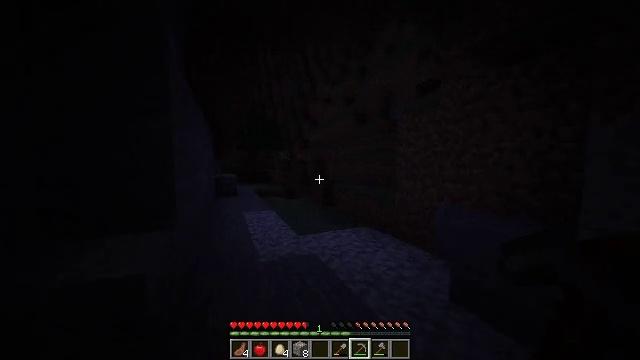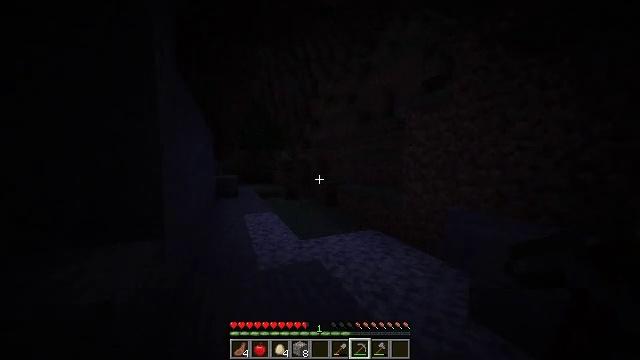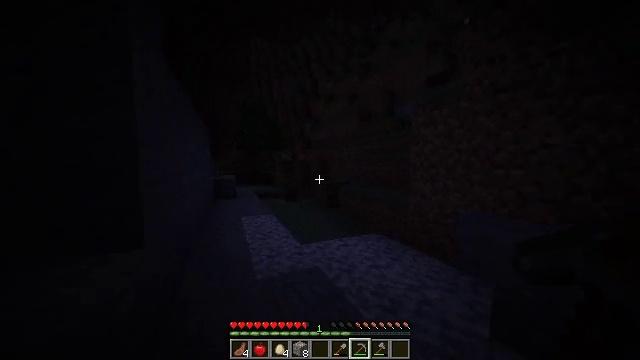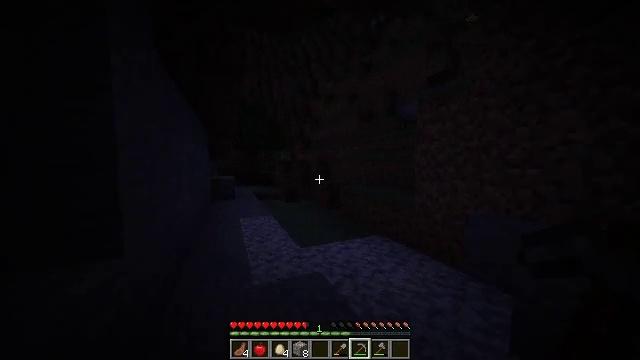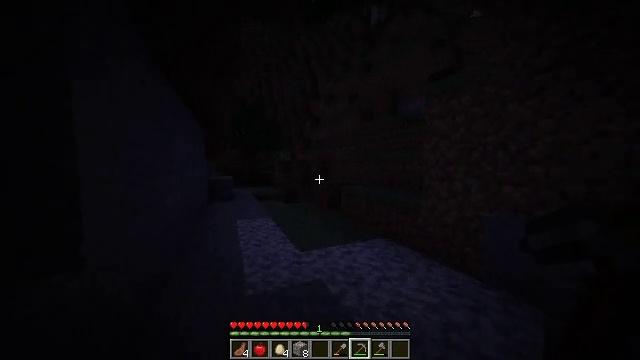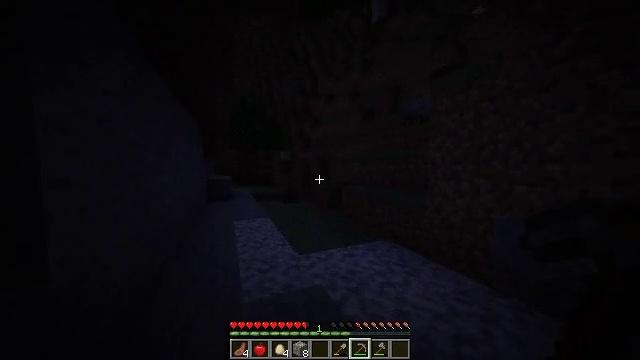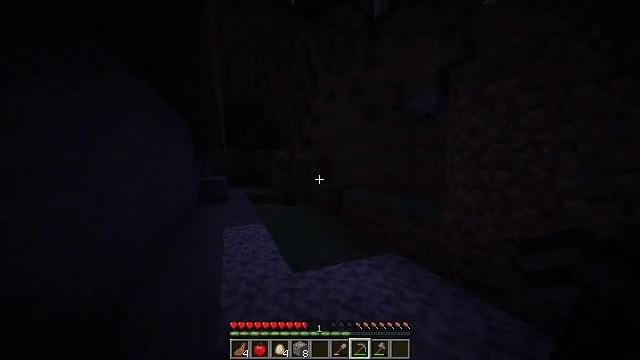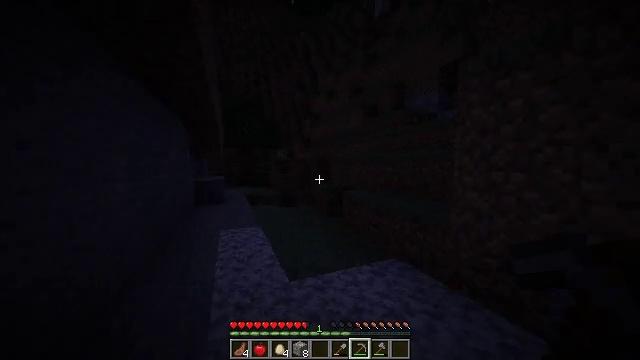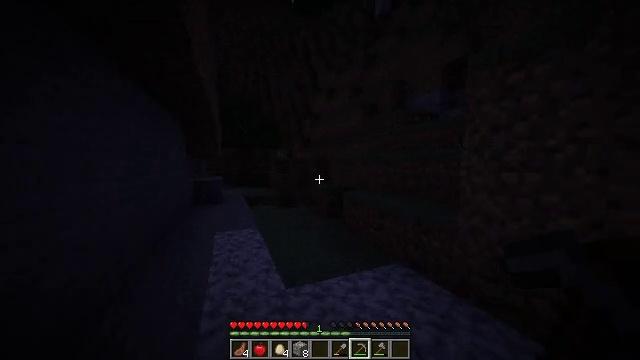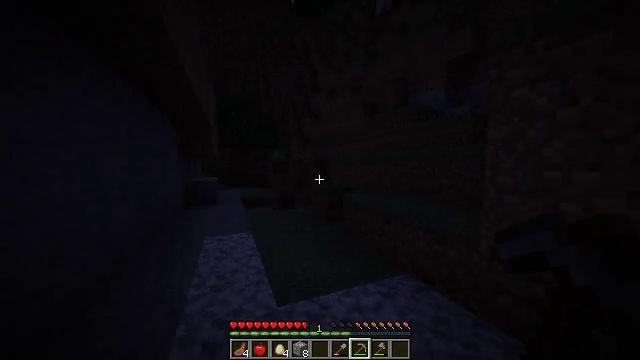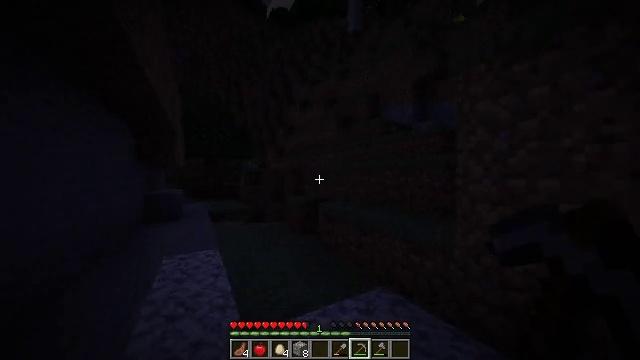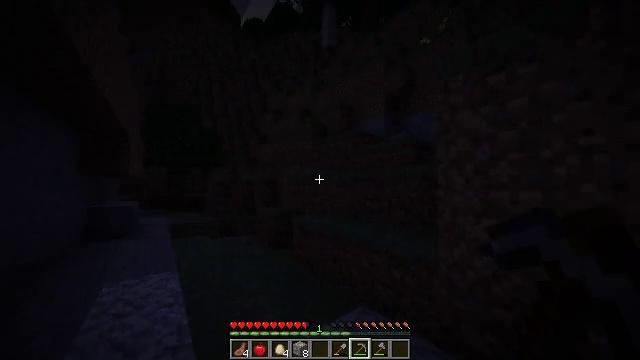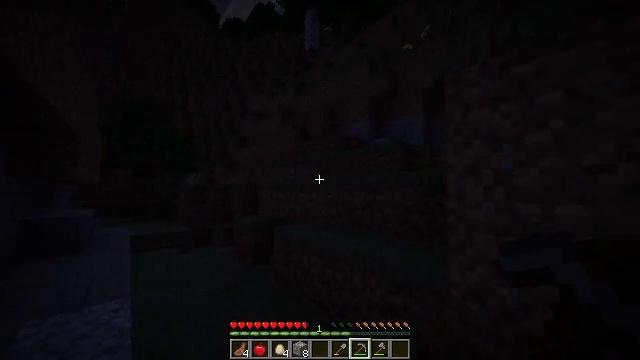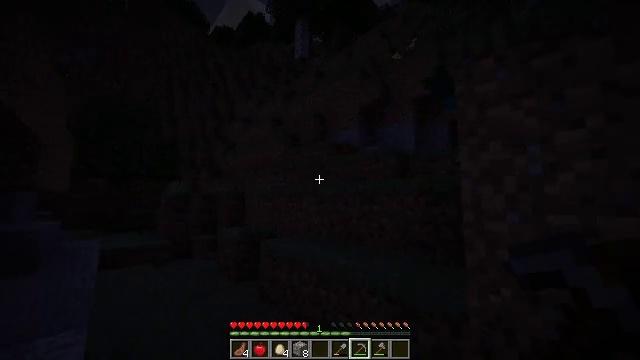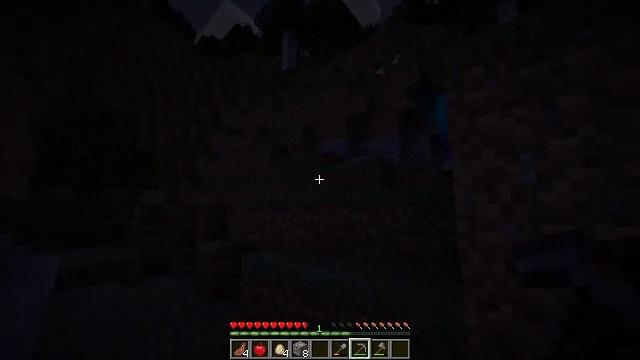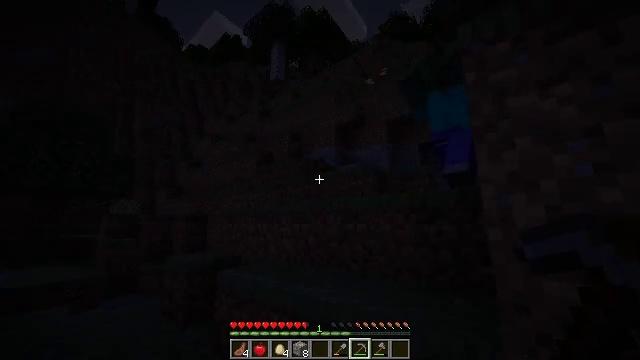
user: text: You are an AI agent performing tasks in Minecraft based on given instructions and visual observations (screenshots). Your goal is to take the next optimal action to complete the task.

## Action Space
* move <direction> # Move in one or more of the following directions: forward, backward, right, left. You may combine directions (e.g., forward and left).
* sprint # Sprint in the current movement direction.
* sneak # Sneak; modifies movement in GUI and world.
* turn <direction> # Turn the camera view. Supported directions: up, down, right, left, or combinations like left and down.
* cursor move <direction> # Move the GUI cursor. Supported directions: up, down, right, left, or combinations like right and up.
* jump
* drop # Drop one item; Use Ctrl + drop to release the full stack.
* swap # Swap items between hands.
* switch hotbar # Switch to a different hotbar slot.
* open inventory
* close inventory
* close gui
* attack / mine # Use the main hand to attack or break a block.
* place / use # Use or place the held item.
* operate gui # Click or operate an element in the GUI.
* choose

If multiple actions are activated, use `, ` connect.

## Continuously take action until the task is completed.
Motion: motion action
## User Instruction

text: Gather birch leaves using hands or shears.
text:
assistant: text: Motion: move forward, sprint
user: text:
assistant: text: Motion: move forward, sprint
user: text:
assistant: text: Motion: move forward, sprint
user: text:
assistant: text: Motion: move forward, sprint
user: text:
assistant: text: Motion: move forward, sprint
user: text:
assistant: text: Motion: move forward, sprint
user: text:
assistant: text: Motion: move forward, sprint
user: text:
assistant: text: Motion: move forward, sprint
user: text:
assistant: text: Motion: move forward, sprint
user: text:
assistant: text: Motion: move forward, sprint, turn right and up
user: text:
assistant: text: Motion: move forward, sprint, turn right and up
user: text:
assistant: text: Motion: move forward, sprint, turn right and up
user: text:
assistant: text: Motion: move forward, sprint, turn right and up
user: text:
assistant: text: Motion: move forward, sprint, turn right and up
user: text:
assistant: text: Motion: move forward, sprint, turn right and up
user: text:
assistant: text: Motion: move forward, sprint
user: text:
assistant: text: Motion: move forward and move right, sprint
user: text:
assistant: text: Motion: move forward and move right, sprint
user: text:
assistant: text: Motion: move forward and move right, sprint, jump
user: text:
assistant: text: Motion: move forward, sprint, jump
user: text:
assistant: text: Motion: move forward, sprint, jump
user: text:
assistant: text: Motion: move forward, sprint, jump
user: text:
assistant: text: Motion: move forward, sprint
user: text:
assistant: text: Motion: move forward, sprint
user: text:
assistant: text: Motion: move forward, sprint
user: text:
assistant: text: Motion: move forward and move left, sprint
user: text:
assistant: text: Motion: move forward and move left, sprint, turn down
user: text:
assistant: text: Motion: move forward and move left, sprint
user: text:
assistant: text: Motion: move forward and move left, sprint
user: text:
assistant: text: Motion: move forward and move left, sprint